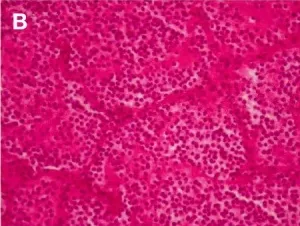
Autopsy findings. (B) Alveolar hemorrhage with neutrophil infiltration. , x200.
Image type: pathology (h&e)